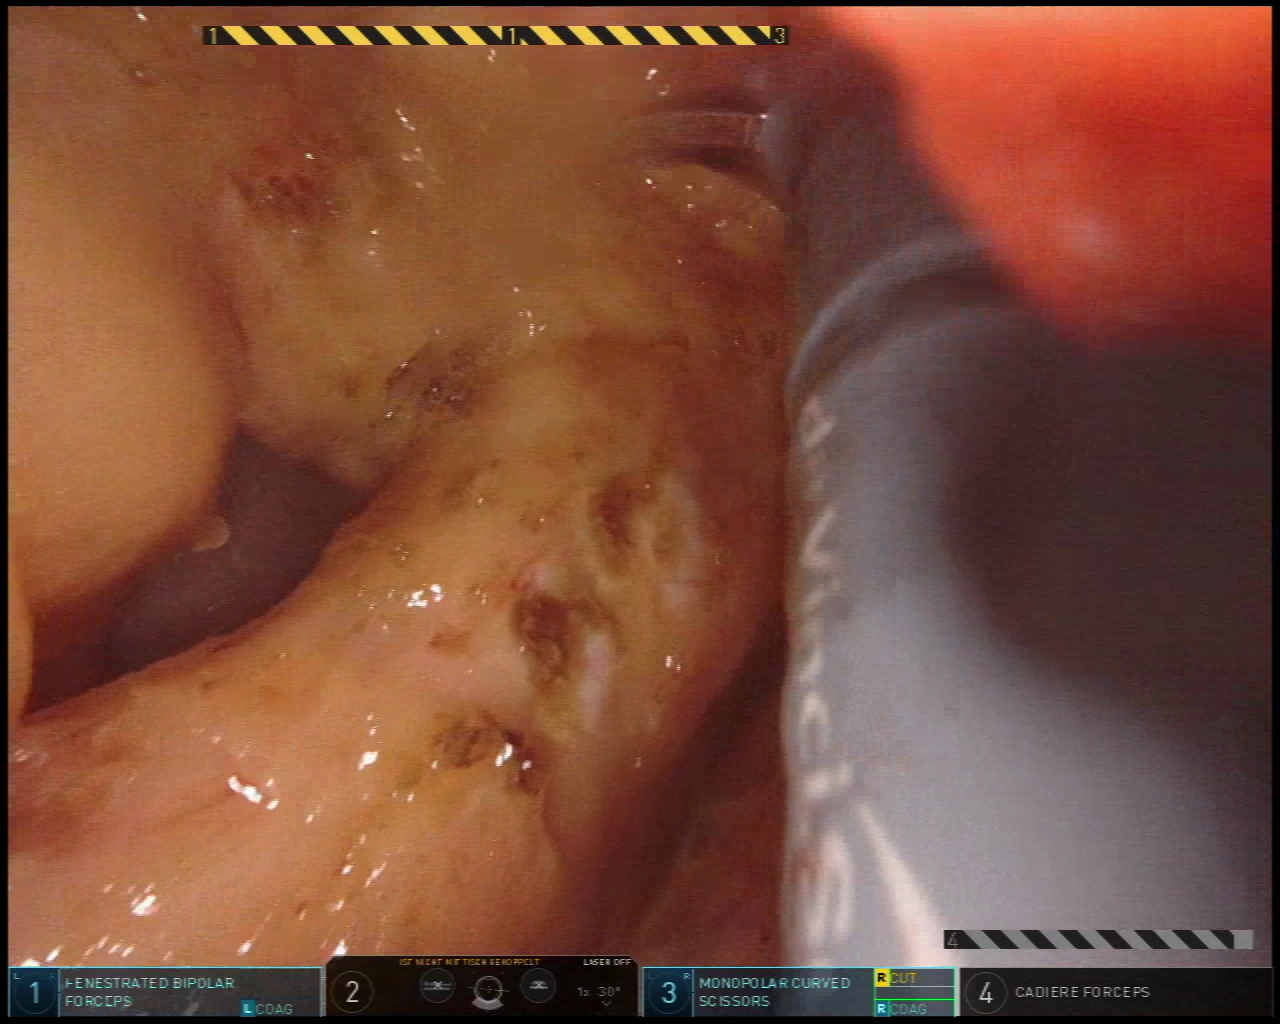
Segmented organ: stomach
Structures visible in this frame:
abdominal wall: no
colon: no
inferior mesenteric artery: no
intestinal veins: no
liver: no
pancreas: yes
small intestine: no
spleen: no
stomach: yes
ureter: no
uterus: no
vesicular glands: no